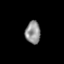
Tissue: prostate
Cell type: Myeloid cells
Senescence score: 0.7497
Nuclear area (px): 330
Mean DAPI intensity: 146.221